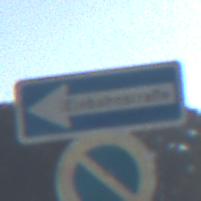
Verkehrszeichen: EinbahnstrasseLinksweisend
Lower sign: EingeschraenktesHalteverbot
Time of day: MorningAfternoon
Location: Outdoor (Nature)
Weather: PartlyCloudy
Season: NotSpecified
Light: Natural